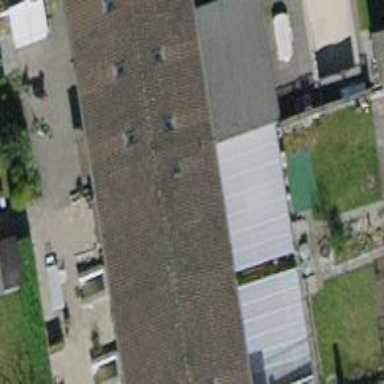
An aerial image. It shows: Building with tile roof.